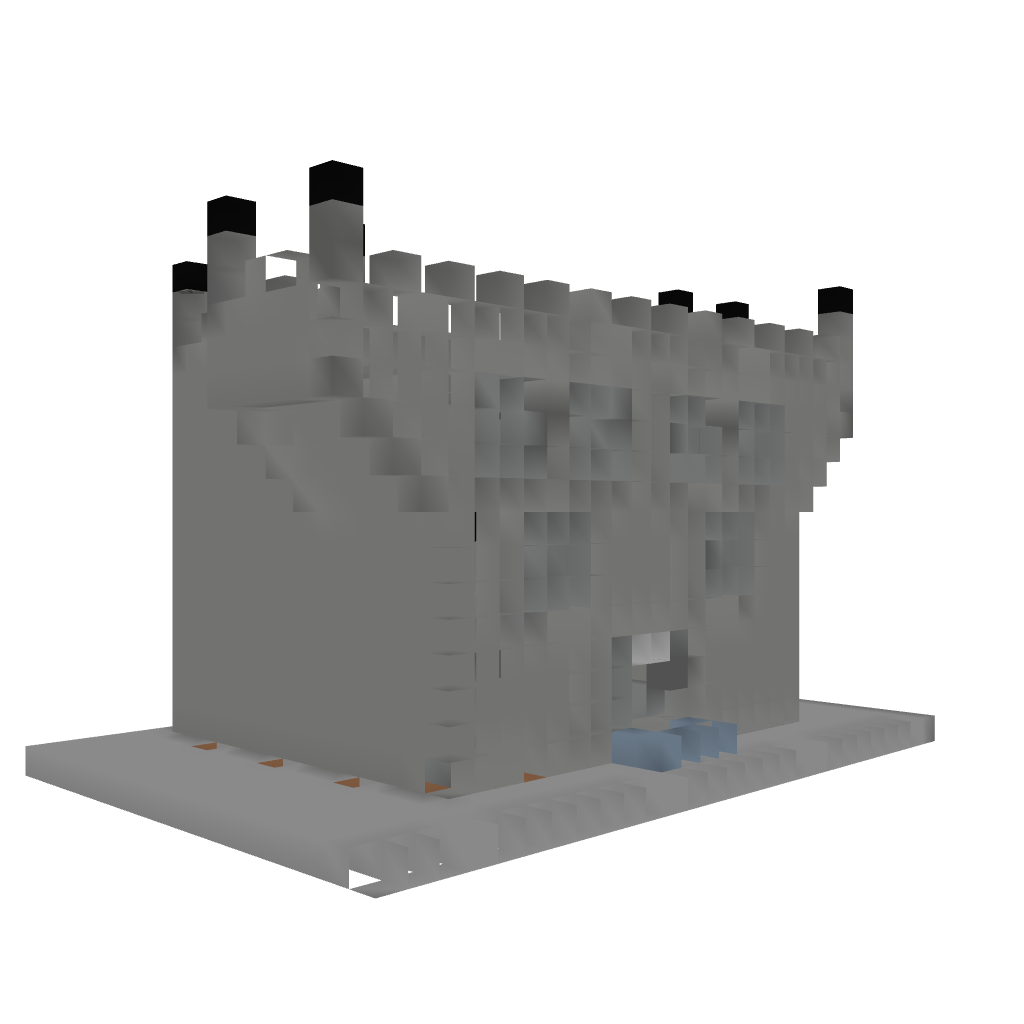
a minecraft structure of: Ultima Online Housing - Large Tower